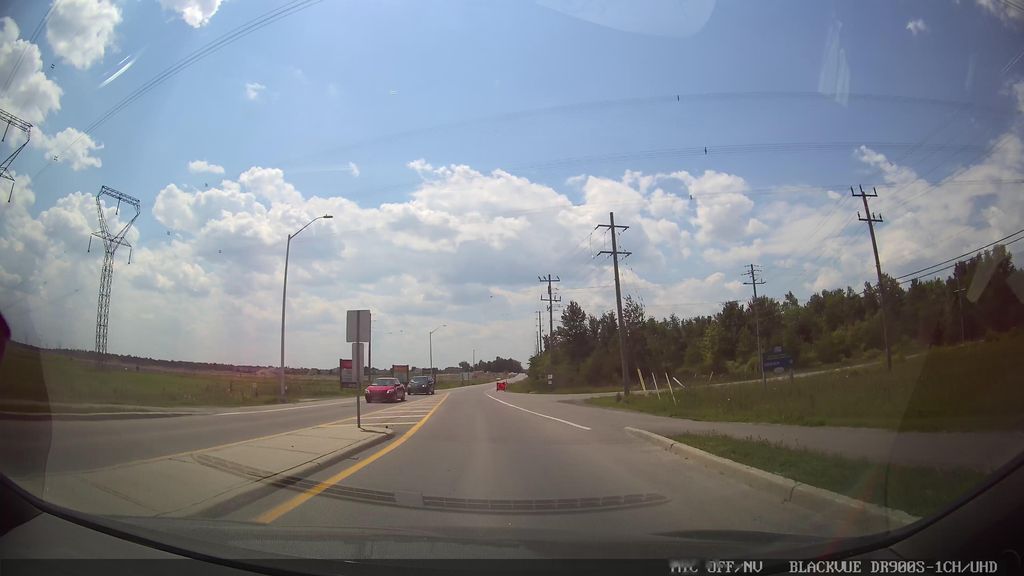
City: ottawa-gatineau